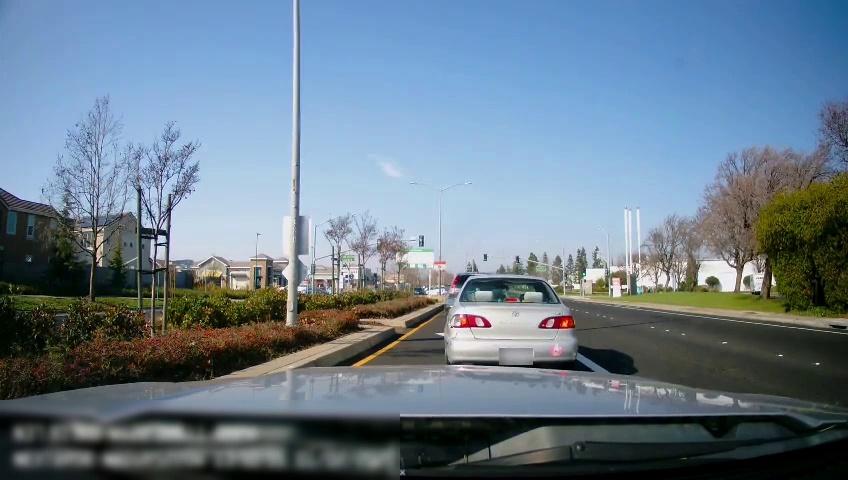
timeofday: Day
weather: Sunny
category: Drivable Space
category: Drivable Space
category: Vehicles | SUV
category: Vehicles | Car
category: Vehicles | SUV
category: Vehicles | Car
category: Lanes | Current Lane
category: Lanes | Alternate Lane
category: Lanes | Current Lane
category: Lanes | Current Lane
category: Lanes | Opposite Lane
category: Traffic | Lights
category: Traffic | Lights